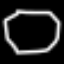
Label: octagon